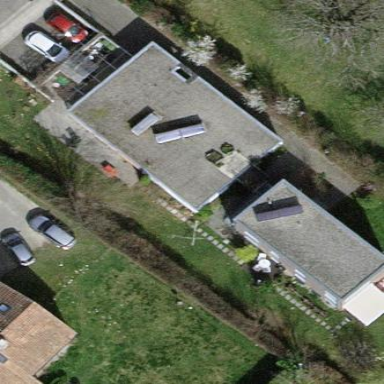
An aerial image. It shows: Garden enclosed by fence.